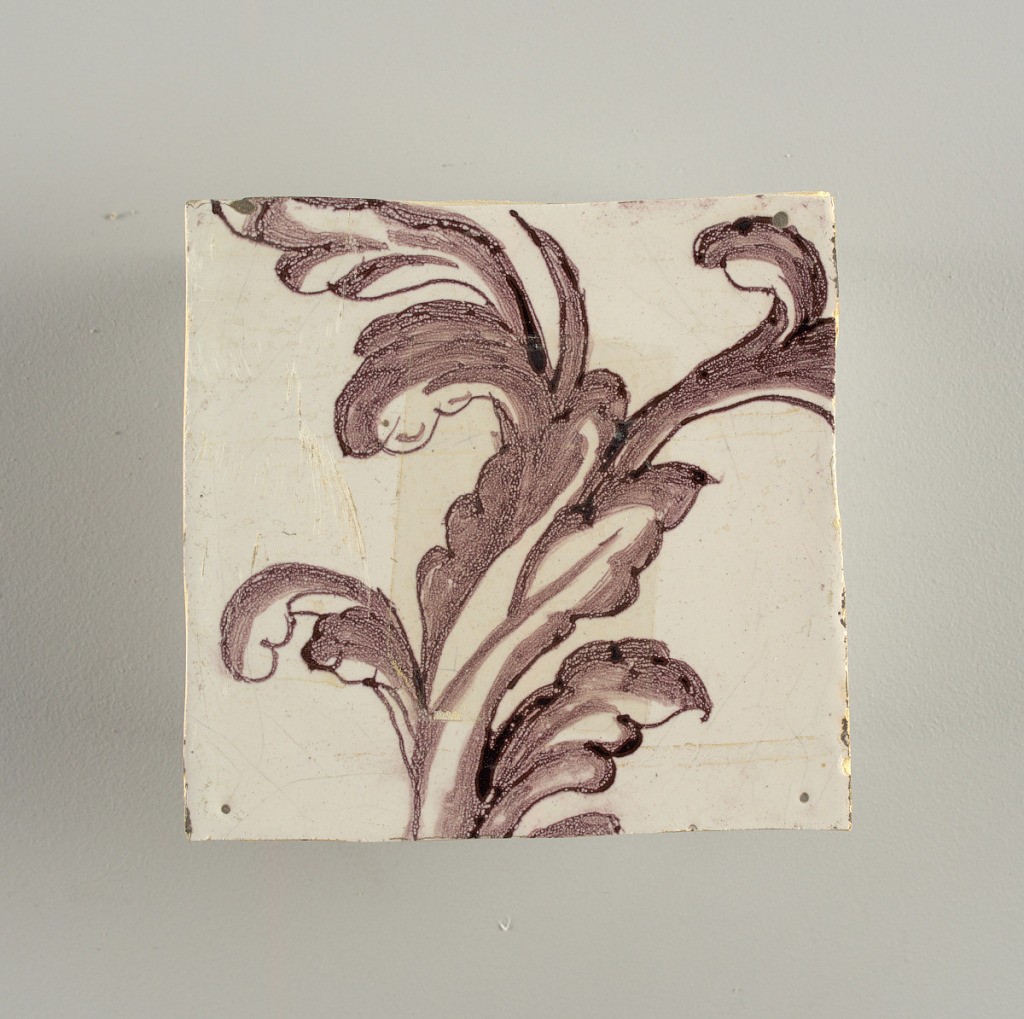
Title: Wall facing
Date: ca. 1725
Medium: Tin-glazed earthenware, underglaze
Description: Horizontal rectangle.  Thirty-seven tiles wide and twenty-one high with opening for door or window nineteen and one-half tiles high and twelve wide.  To left and right of opening, centered canopy above. Left, woman representing Hope, right, a sculputure urn.  Centered above opening, a mascaron.  Arabesque design of foliage.